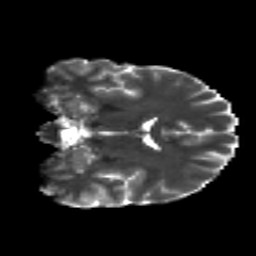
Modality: T2w
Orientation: coronal
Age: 20
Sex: male
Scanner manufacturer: siemens
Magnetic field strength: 3 T
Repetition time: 8.8 s
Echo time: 0.085 s